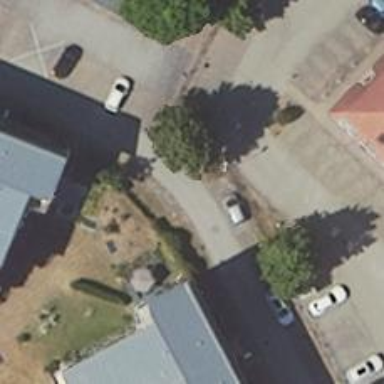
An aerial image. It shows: Living street.